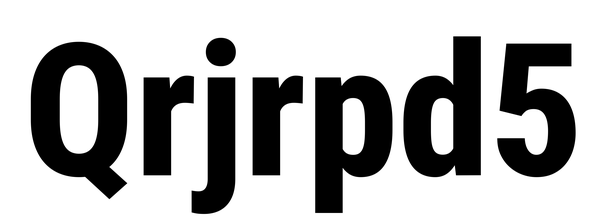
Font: Roboto_Condensed_ExtraBold